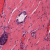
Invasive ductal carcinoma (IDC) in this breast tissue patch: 1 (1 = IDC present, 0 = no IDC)